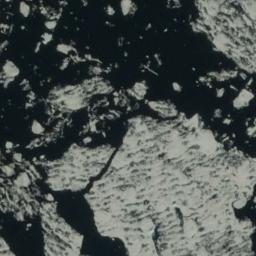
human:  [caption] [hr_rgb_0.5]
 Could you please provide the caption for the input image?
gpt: A large piece of sea ice and a lot of small pieces of sea ice float in the deep blue sea .

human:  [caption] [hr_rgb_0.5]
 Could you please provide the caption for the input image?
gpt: There are many ice on the dark blue sea .

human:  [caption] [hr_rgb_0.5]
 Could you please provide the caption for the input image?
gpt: Sea ice is surrounded by water .

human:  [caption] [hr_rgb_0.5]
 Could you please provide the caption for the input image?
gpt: A large piece of ice and many small pieces of ice scattered on the deep blue sea .

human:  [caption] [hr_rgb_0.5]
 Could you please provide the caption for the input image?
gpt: There are many pieces of sea ice .